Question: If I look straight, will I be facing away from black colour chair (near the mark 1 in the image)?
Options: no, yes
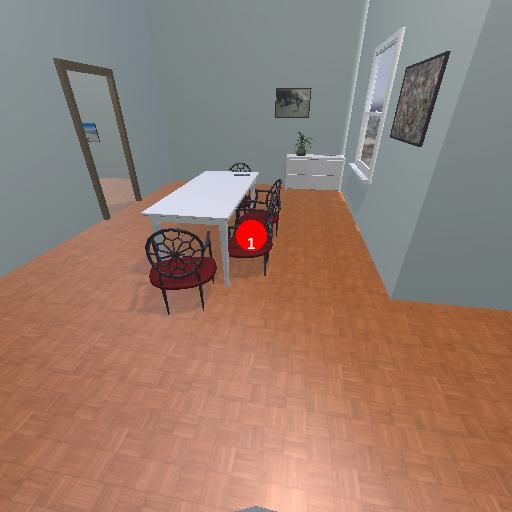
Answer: no